Interaction volume radius: 5 \u00c5
Interaction volume height: 15 \u00c5
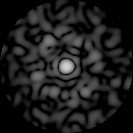
Disorder parameter: 0.8331